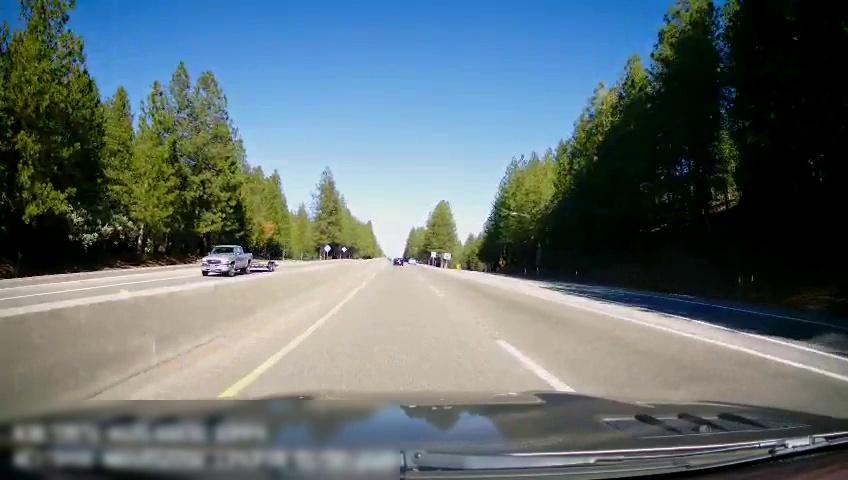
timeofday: Day
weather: Sunny
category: Drivable Space
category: Drivable Space
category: Vehicles | Truck
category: Vehicles | Car
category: Lanes | Alternate Lane
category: Lanes | Current Lane
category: Lanes | Alternate Lane
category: Lanes | Alternate Lane
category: Lanes | Alternate Lane
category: Lanes | Opposite Lane
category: Lanes | Opposite Lane
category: Lanes | Opposite Lane